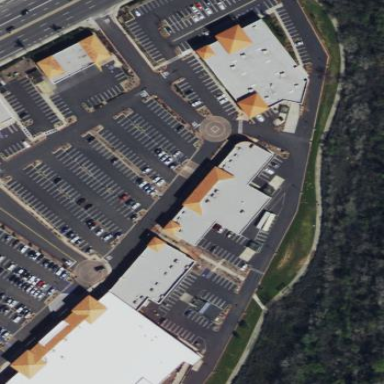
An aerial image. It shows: Retail building with quadruple saltbox-shaped roof.